Question: I'm having problem because when i change the bounds of Google Maps, the event only applies on the last inserted Marker and it removes all the markers detail List. all i want is when the marker is out of bounds on google map , the details of that marker on list is also removed.
I dont have any error but i wish someone could help me with this :)
This is my Script:
'''
<script type="text/javascript">
var geocoder;
var map;
enter code here
function initialize() {
var minZoomLevel = 4;
var zooms = 7;
geocoder = new google.maps.Geocoder();
map = new google.maps.Map(document.getElementById('map'), {
zoom: minZoomLevel,
center: new google.maps.LatLng(38.50, -90.50),
mapTypeId: google.maps.MapTypeId.ROADMAP
});
// Bounds for North America
var strictBounds = new google.maps.LatLngBounds(
new google.maps.LatLng(15.70, -160.50),
new google.maps.LatLng(68.85, -55.90)
);
// Listen for the dragend event
google.maps.event.addListener(map, 'dragend', function () {
if (strictBounds.contains(map.getCenter())) return;
// We're out of bounds - Move the map back within the bounds
var c = map.getCenter(),
x = c.lng(),
y = c.lat(),
maxX = strictBounds.getNorthEast().lng(),
maxY = strictBounds.getNorthEast().lat(),
minX = strictBounds.getSouthWest().lng(),
minY = strictBounds.getSouthWest().lat();
if (x < minX) x = minX;
if (x > maxX) x = maxX;
if (y < minY) y = minY;
if (y > maxY) y = maxY;
map.setCenter(new google.maps.LatLng(y, x));
});
// Limit the zoom level
google.maps.event.addListener(map, 'zoom_changed', function () {
if (map.getZoom() < minZoomLevel) map.setZoom(minZoomLevel);
});
codeAddress();
}
var iconBase = 'https://maps.google.com/mapfiles/kml/shapes/';
function codeAddress() {
var infowindow = new google.maps.InfoWindow();
$.getJSON('/Dashboard/LoadWorkerList', function (address) {
$.each(address, function () {
var currVal = this["AddressLine1"];
geocoder.geocode({ 'address': currVal }, function (results, status) {
if (status == google.maps.GeocoderStatus.OK) {
var marker = new google.maps.Marker({
map: map,
icon: iconBase + 'man.png',
position: results[0].geometry.location,
title: currVal
})
google.maps.event.addListener(marker, 'click', (function (marker, i) {
return function () {
infowindow.setContent(currVal);
infowindow.open(map, marker);
}
})(marker, currVal));
address.push(marker);
google.maps.event.addListener(map, 'bounds_changed', function () {
$('#places li').css('display', function () {
return (map.getBounds().contains($(this).data('location')))
? ''
: 'none';
});
});
$('#places').append($('<li/>')
.text(currVal)
.data('location', results[0].geometry.location));
enter code here
}
else if (status == google.maps.GeocoderStatus.OVER_QUERY_LIMIT) {
setTimeout(codeAddress, 2000);
}
else {
alert("Geocode was not successful for the following reason: " + status);
}
});
});
});
google.maps.event.trigger(map, 'bounds_changed');
}
window.onload = function () {
initialize();
}
</script>
'''
This is the Screenshot of my Google maps with its List Below :

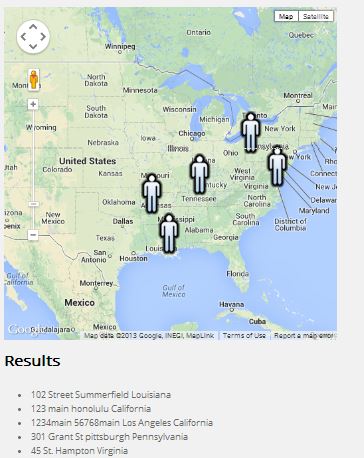
Answer: So the problem seems to me to be this. You're re-defining your 'bounds_changed' event listener on the map object for every one of your markers.
Instead you should only have one event listener for when the bounds change, which loops over all markers and decides whether to show/hide each one.
I'd stick the markers into an array as you create them, that you can then easily loop over in the bounds_changed event listener.